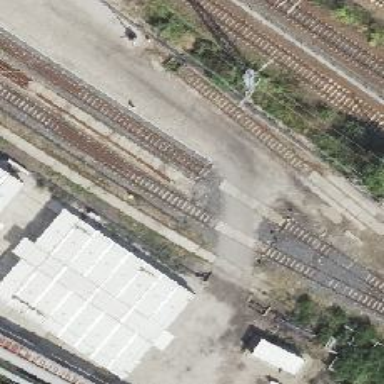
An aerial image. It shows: Rail spur service.